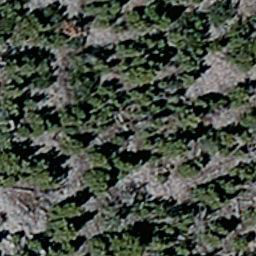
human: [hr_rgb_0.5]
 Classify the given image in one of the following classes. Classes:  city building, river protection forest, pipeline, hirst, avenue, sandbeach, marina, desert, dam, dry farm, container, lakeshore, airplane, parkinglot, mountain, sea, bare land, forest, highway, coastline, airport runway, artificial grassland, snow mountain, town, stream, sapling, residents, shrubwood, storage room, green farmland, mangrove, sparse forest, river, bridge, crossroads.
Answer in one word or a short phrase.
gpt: sparse forest